Interaction volume radius: 5 \u00c5
Interaction volume height: 35 \u00c5
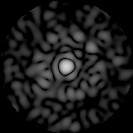
Disorder parameter: 0.8531